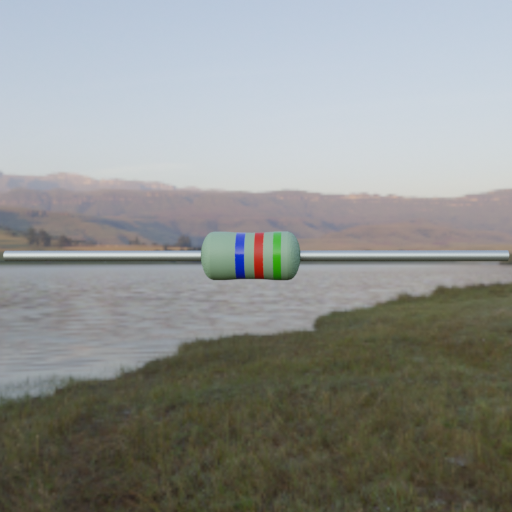
Resistor colour bands (in order): blue, red, green